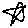
Label: star